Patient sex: F
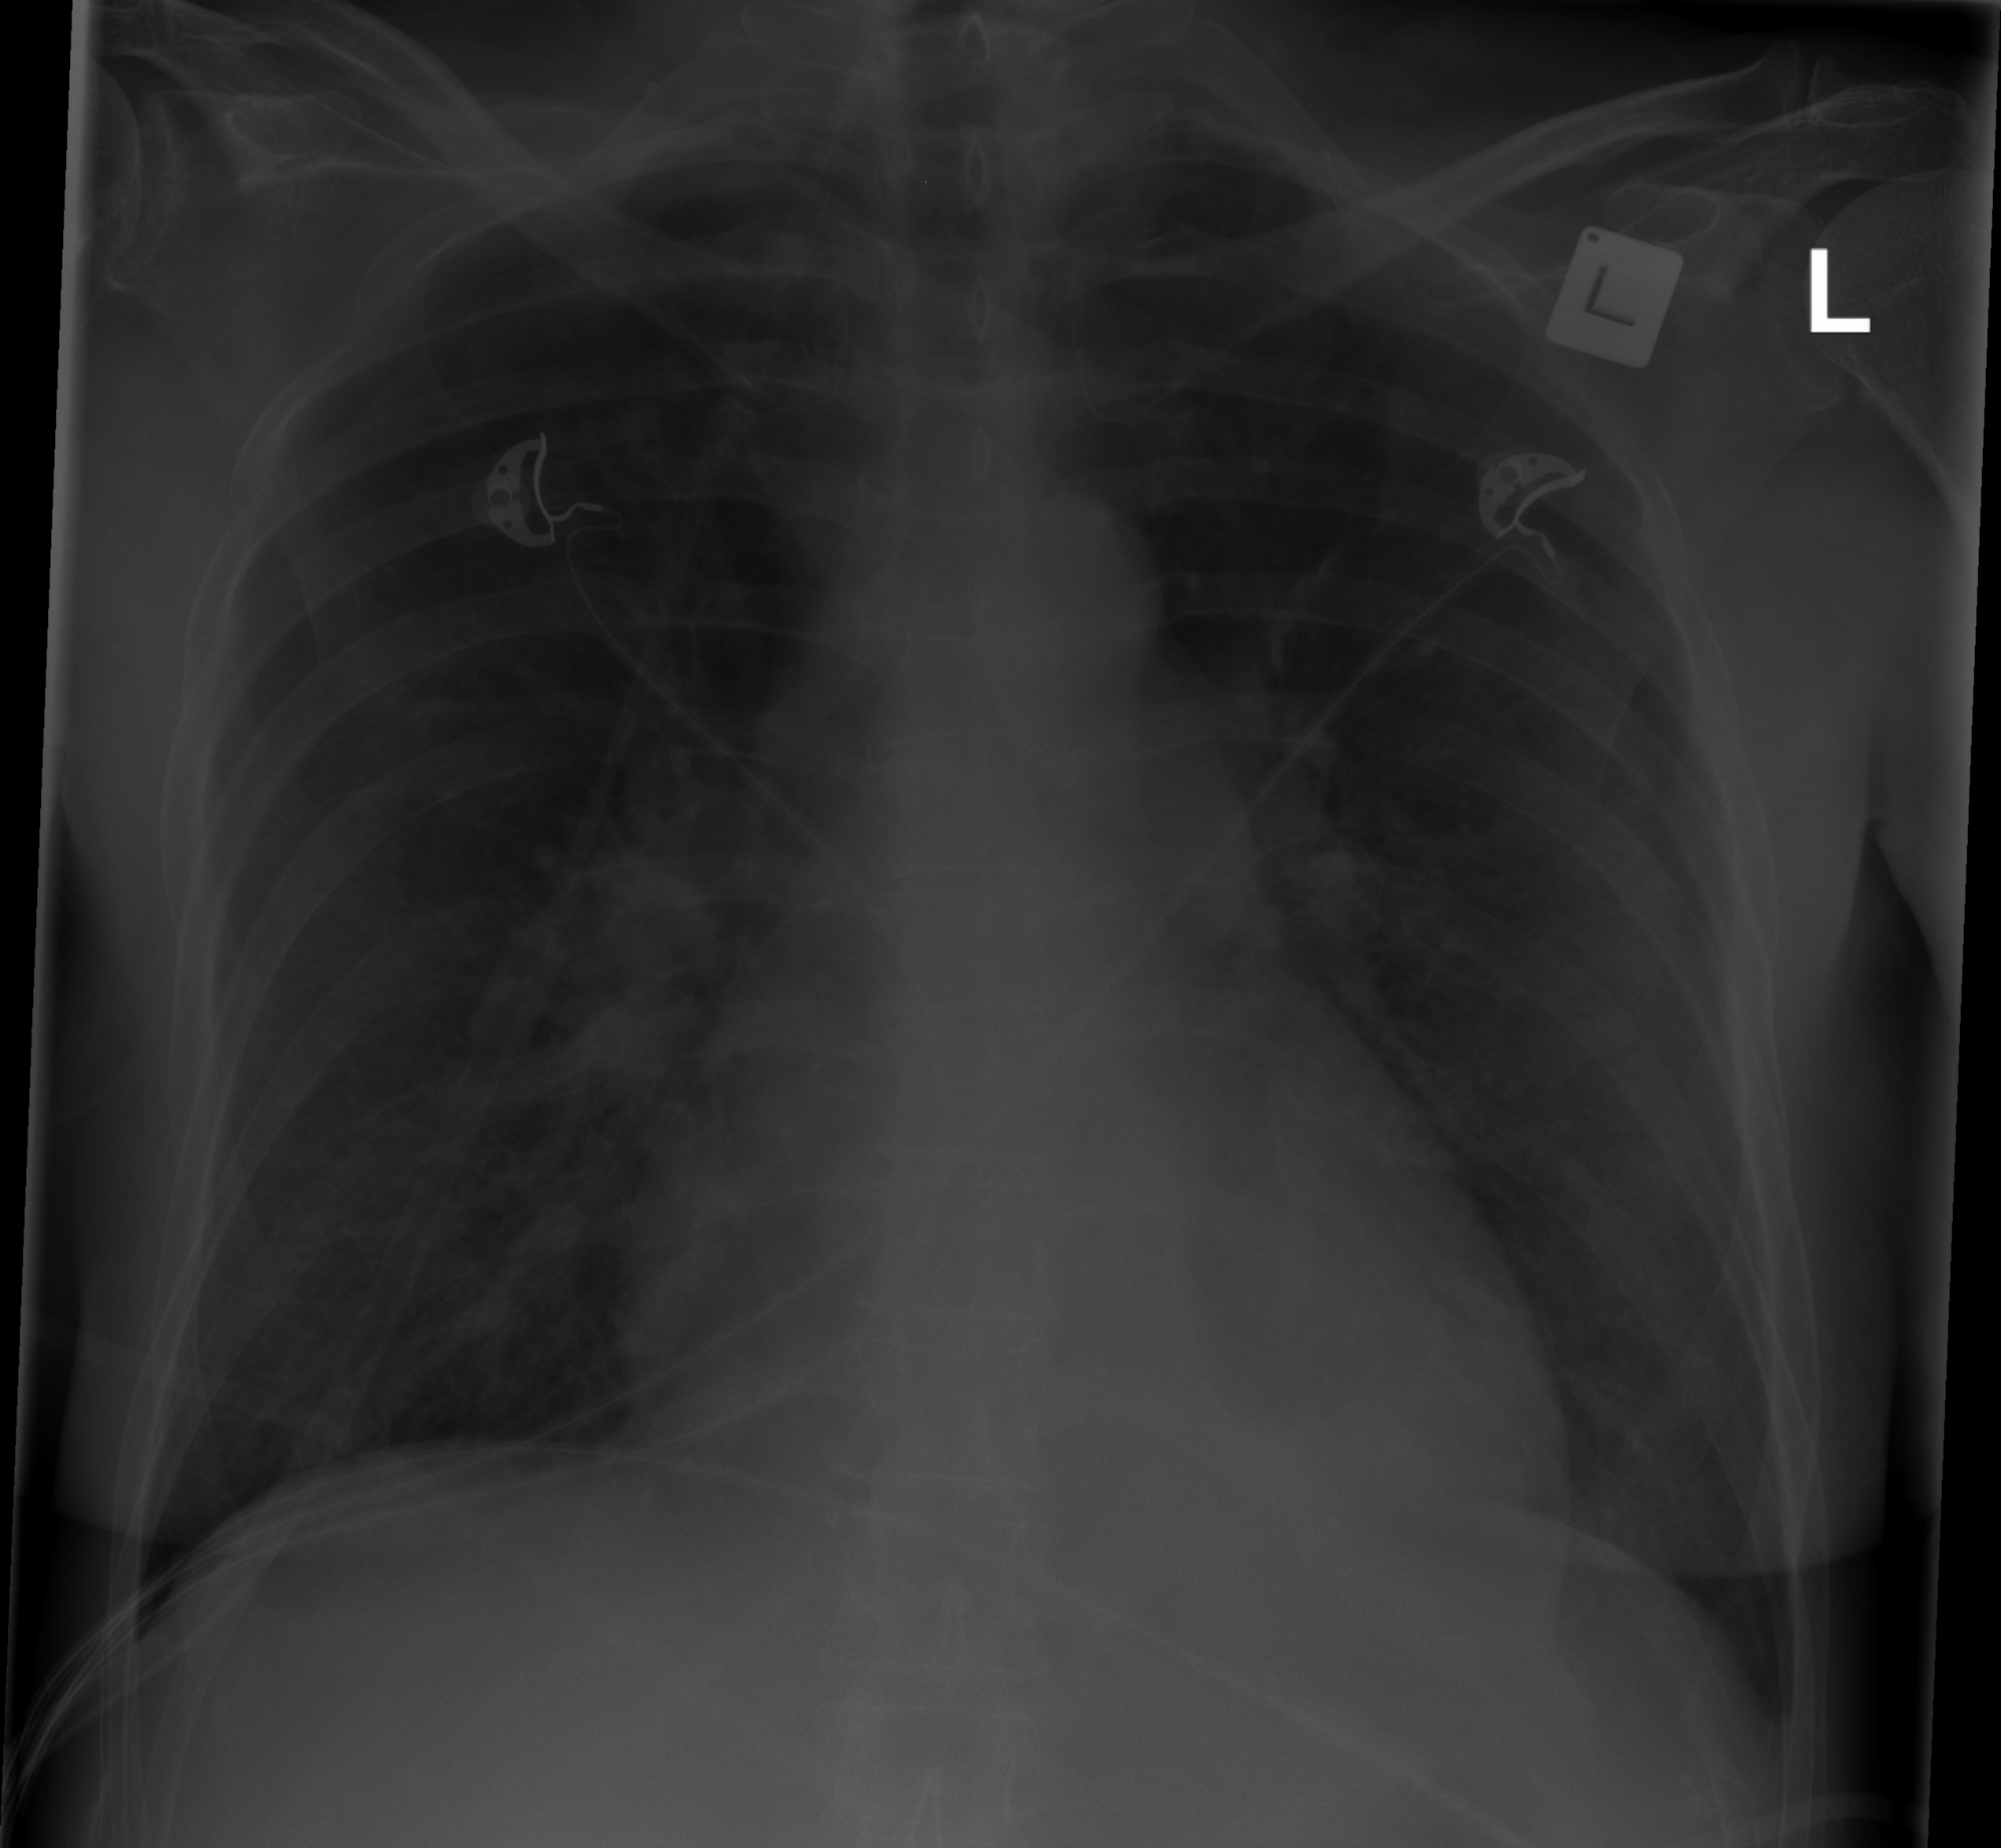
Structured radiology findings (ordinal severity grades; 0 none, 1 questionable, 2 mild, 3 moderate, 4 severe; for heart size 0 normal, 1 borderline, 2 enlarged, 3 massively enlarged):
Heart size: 2
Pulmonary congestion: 0
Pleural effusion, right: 0
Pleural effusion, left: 0
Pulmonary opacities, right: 2
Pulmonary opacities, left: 2
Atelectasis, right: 0
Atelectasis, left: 0